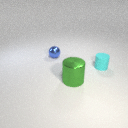
small blue metal sphere to the left of large green metal cylinder